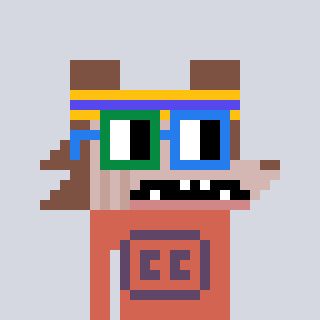
a pixel art character with square green and blue glasses, a werewolf-shaped head and a peachy-colored body on a cool background